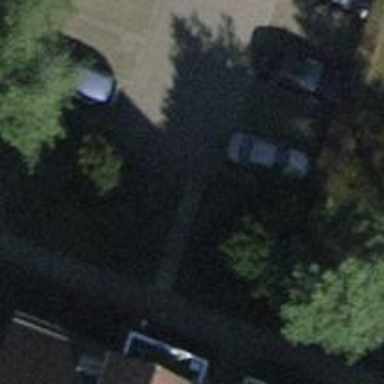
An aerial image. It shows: Parking aisle designated as service road.